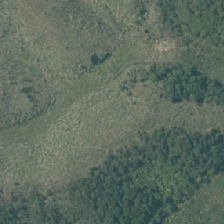
Land cover: manuka_kanuka